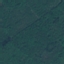
Land use / land cover: Forest